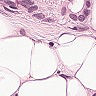
Metastatic tissue present: yes